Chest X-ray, AP view. Patient: 55 years old, sex M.
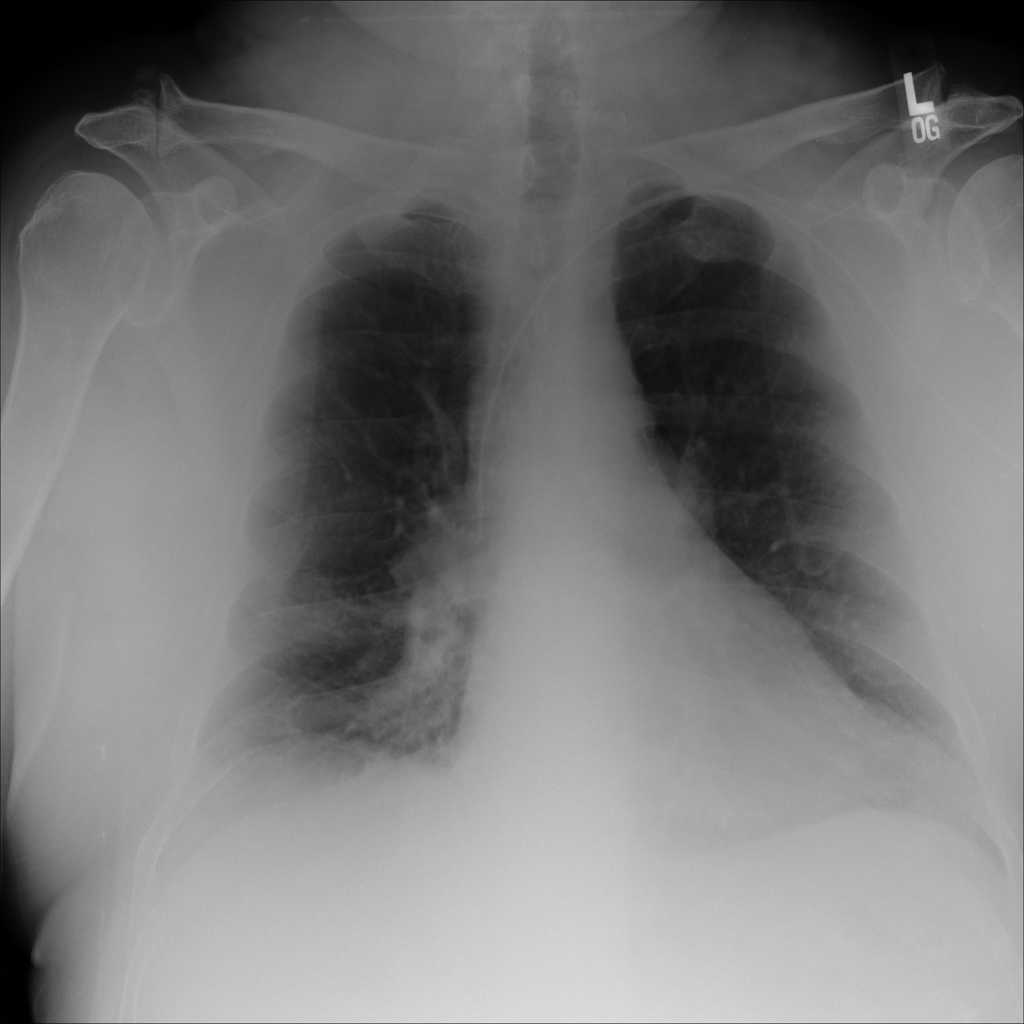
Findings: No Finding